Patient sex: F
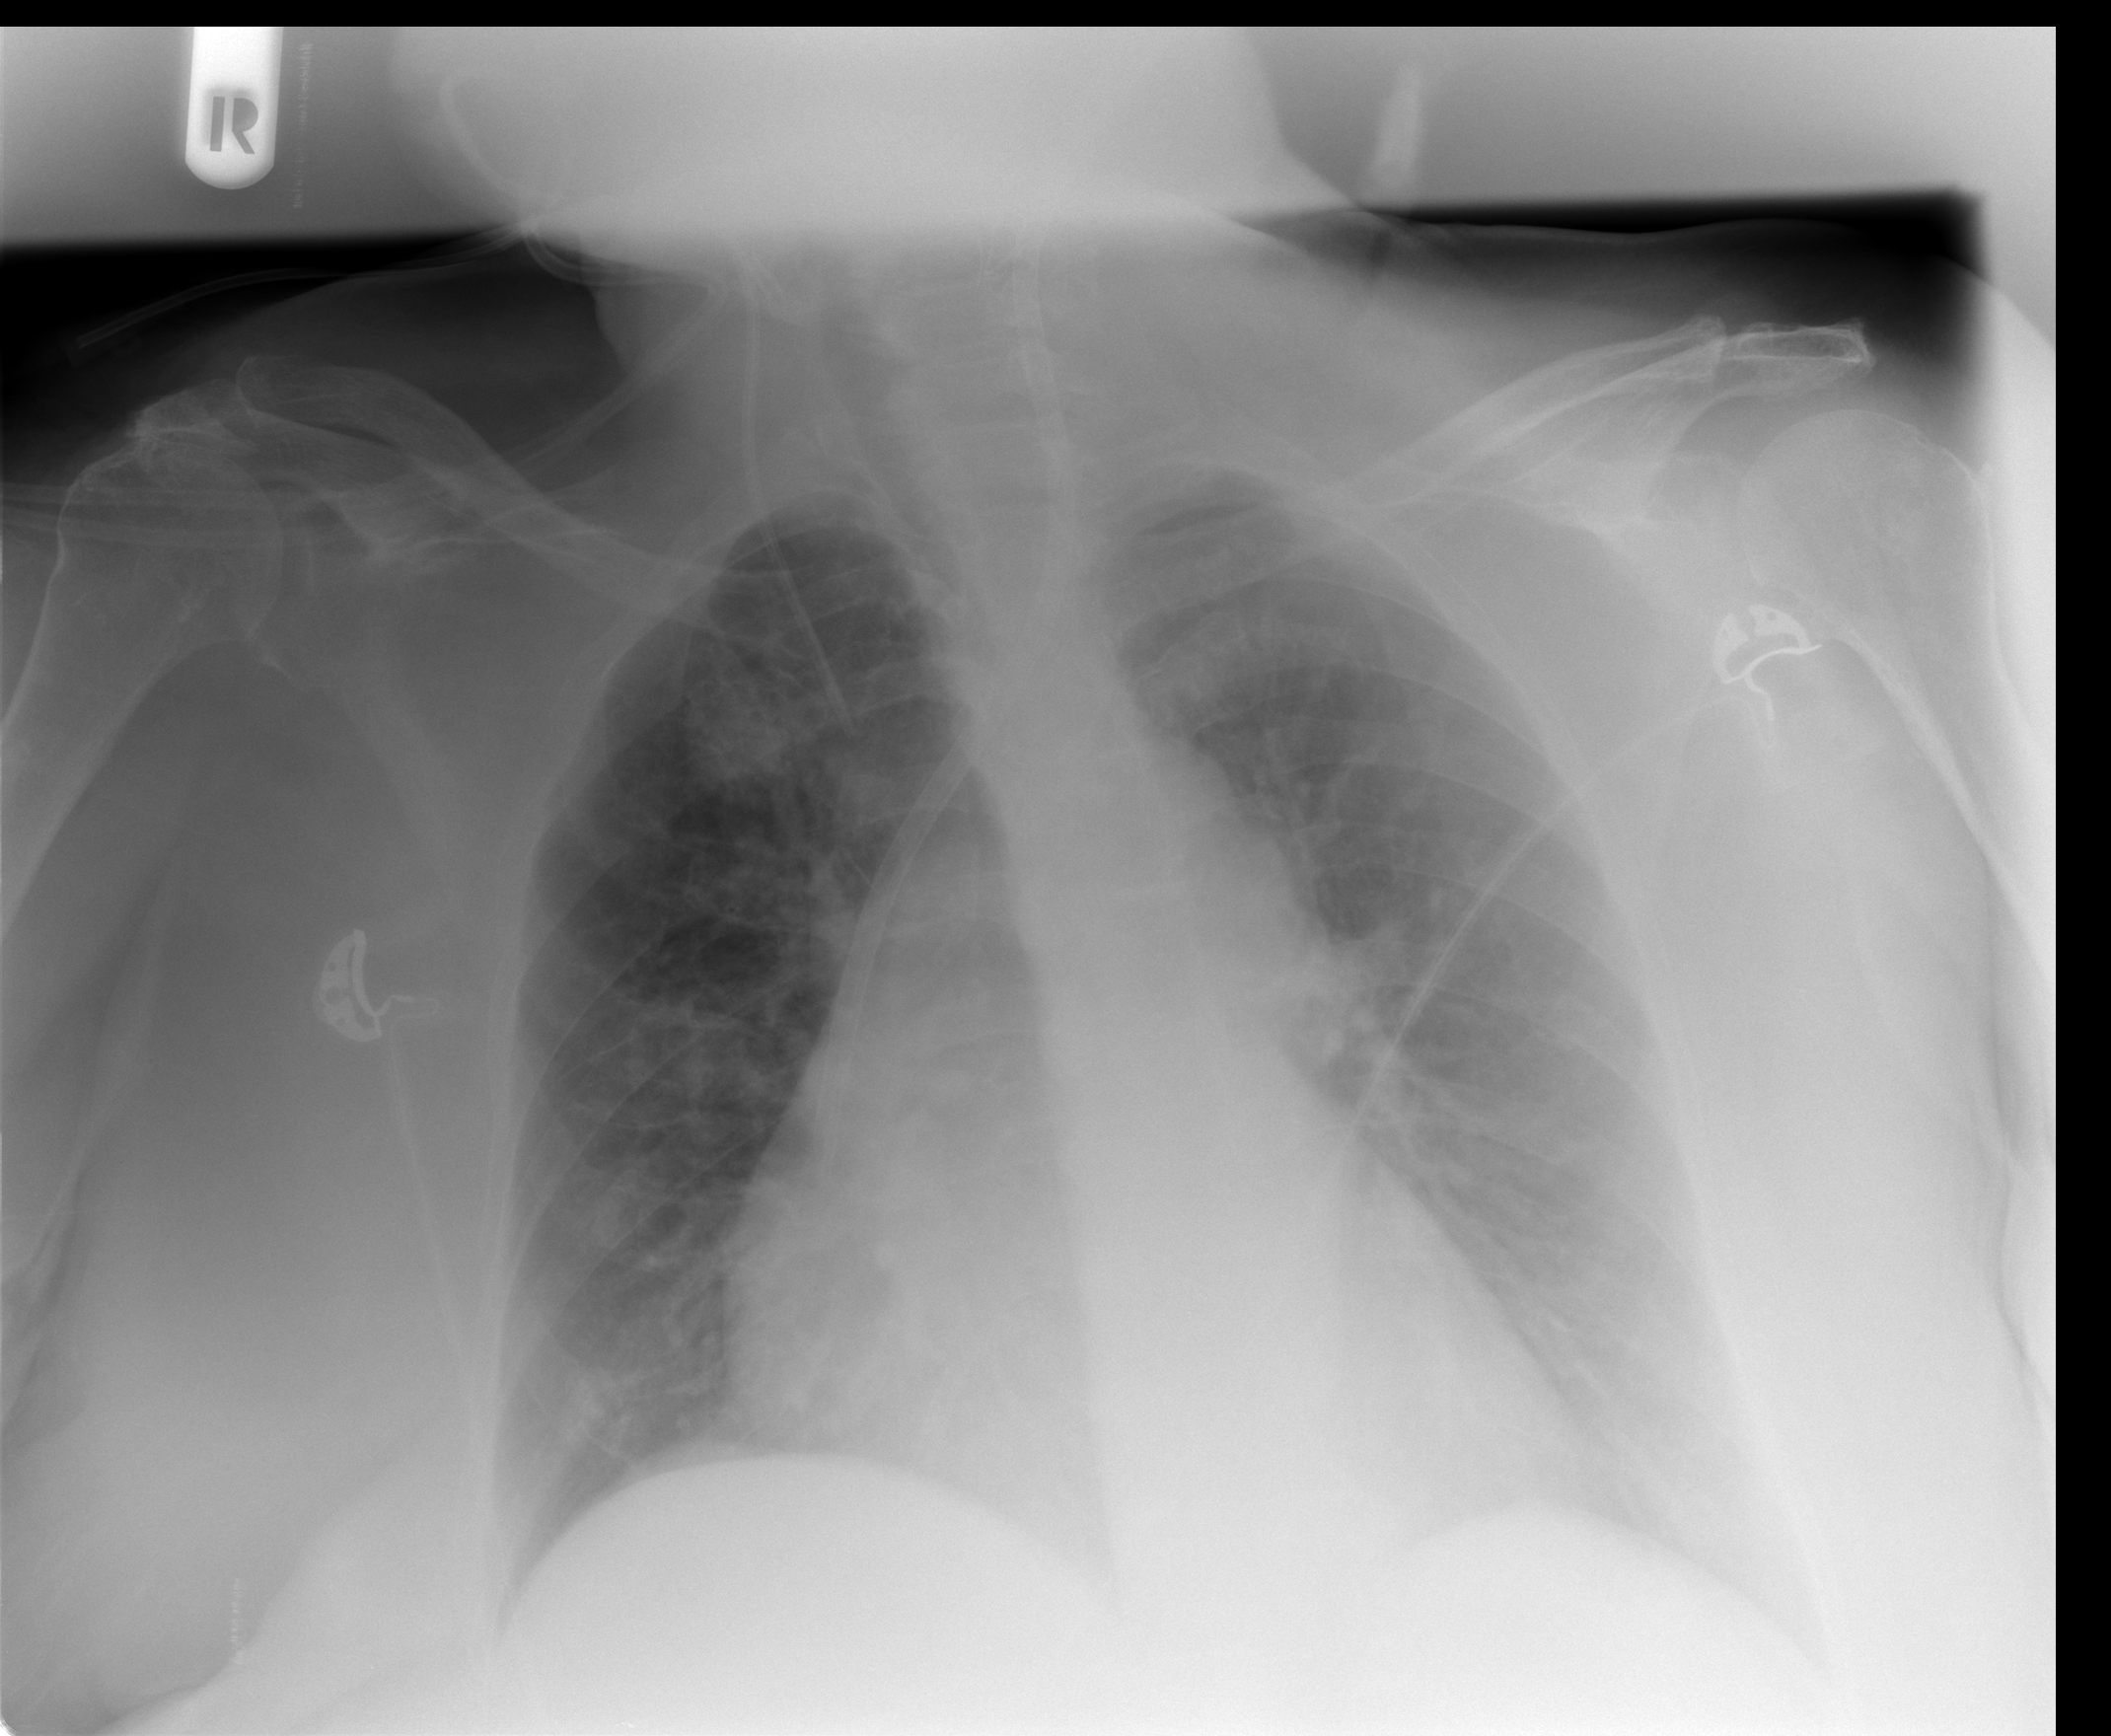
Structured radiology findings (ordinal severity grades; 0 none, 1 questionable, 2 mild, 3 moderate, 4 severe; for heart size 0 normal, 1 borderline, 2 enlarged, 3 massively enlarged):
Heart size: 2
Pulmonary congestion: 1
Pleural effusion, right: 0
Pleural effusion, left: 0
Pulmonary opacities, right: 0
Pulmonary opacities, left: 0
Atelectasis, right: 0
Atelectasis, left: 0